一年级 · 算术
把下面的数按从小到大的顺序填在合适的圈里。（共 10 分）
$\begin{array}{llllllllll}15 & 32 & 83 & 56 & 79 & 42 & 8 & 86 & 90 & 26\end{array}$

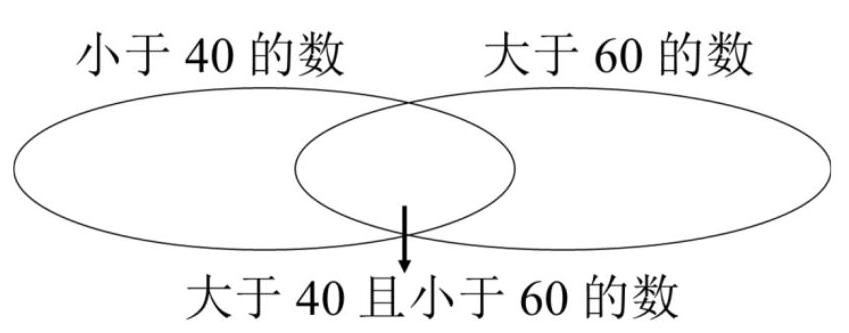
答案: 详解8152632 大于 40 的数 4256 大于 60 的数